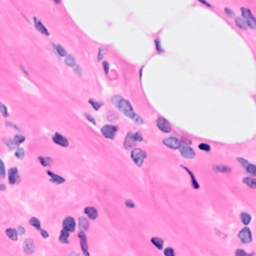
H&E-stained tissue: Breast